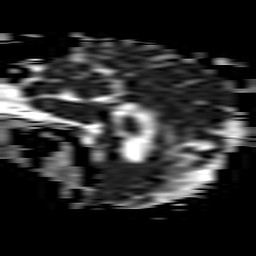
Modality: ADC
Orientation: sagittal
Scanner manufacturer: philips
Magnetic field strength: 3 T
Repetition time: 3.221 s
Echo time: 0.076 s